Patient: sex M, age 78
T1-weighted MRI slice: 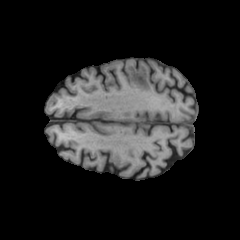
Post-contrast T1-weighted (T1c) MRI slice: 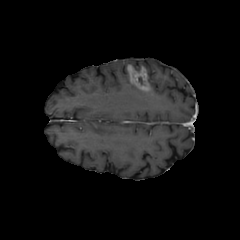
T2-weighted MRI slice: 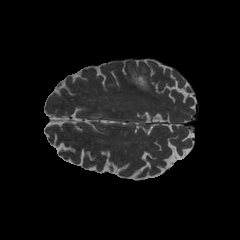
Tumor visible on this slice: yes
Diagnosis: Glioblastoma, IDH-wildtype
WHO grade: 4